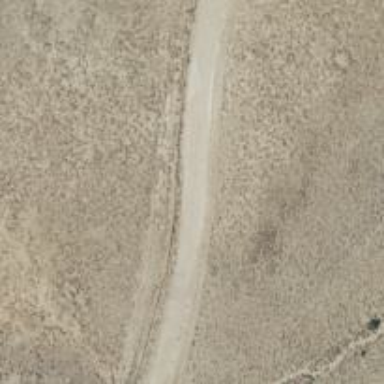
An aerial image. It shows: Unclassified road with service access.